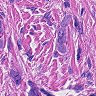
Metastatic tissue present: yes